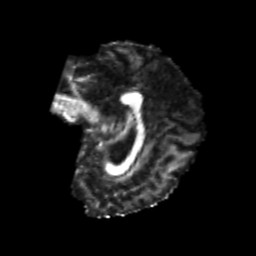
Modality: FA
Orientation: sagittal
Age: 24
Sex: female
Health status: healthy
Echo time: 0.074 s